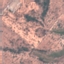
Land use / land cover: PermanentCrop